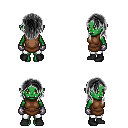
a pixel art fantasy rpg character, female body template, orc, green skin, brown tunic, white pants, gray long hairstyle, metal gloves, black shoes, four views (front, back, left, right), 2x2 character sprite sheet, small pixel art, hard edges, no anti-aliasing